Question: So i'm going crazy here because i had an invoice like this (as an example):

I finally got the coordinates of each thing i needed to print right, after like 30 or more attempts and adjusting the x and y coordinate of each thing every single time, plus the adjustment i had to do for the specific printer's way of printing.
Isn't there an easier way to do that besides a lot of trial and error?
all i did to print was adjust the x and y of this one line of code(it was a nightmare):
'''
graphic.DrawString("string to print", font, new SolidBrush(Color.Black), x, y);
'''
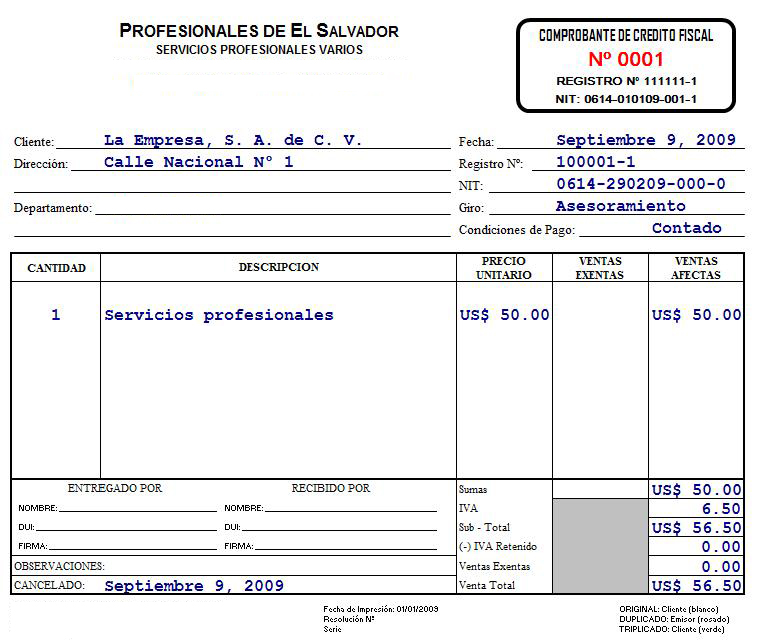
Answer: Have you tried scanning it in and displaying it in a way that as you click you capture the current coordinates and use that as a method to determine the coordinates of were you want to start printing from once off. I would recommend dumping the current report and attempting to duplicate it as a report.